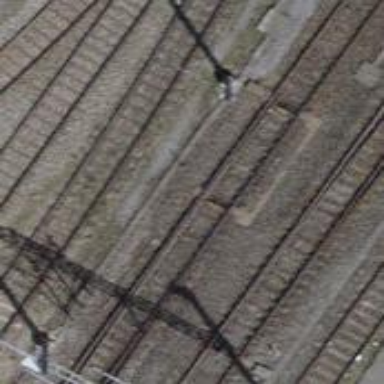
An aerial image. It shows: Railway switch.